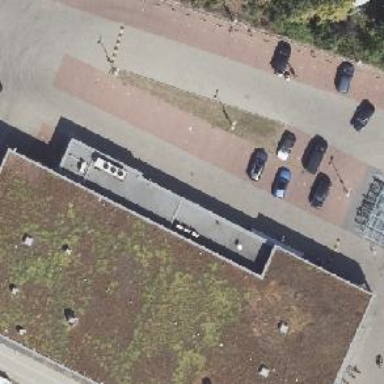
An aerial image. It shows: Supermarket building.